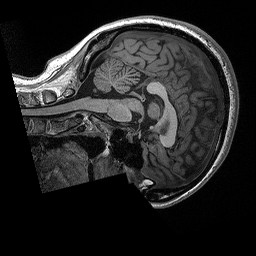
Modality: T1w
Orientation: sagittal
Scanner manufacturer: siemens
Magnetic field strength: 3 T
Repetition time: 2.3 s
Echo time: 0.00298 s